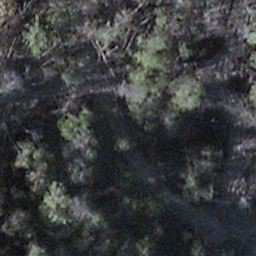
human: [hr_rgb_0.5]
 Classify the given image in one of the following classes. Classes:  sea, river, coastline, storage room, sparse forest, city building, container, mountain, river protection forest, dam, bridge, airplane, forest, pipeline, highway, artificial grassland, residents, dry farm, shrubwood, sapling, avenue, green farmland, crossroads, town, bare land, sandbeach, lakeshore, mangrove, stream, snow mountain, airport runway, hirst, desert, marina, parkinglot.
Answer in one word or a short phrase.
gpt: shrubwood